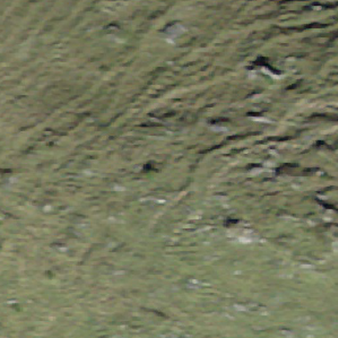
Label: other